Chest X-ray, PA view. Patient: 63 years old, sex F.
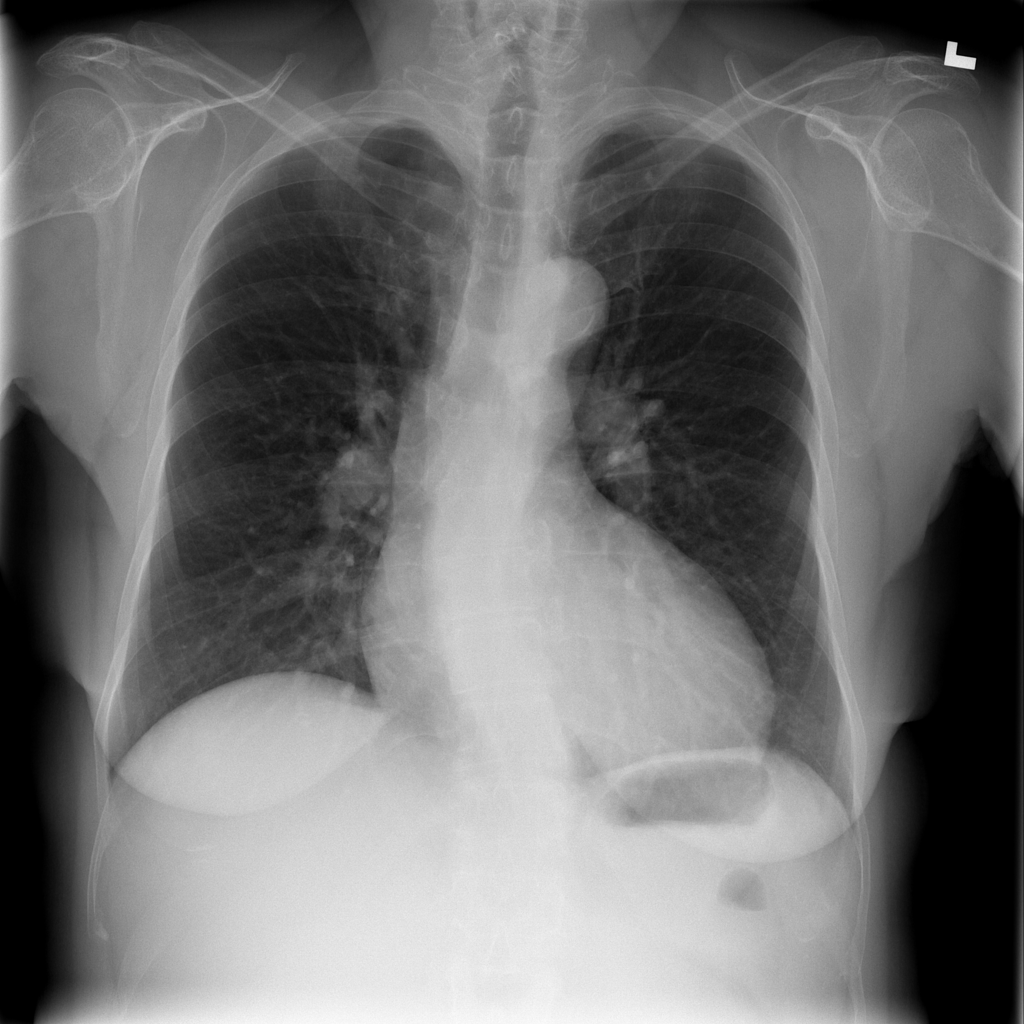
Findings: No Finding